Question: What app is featured?
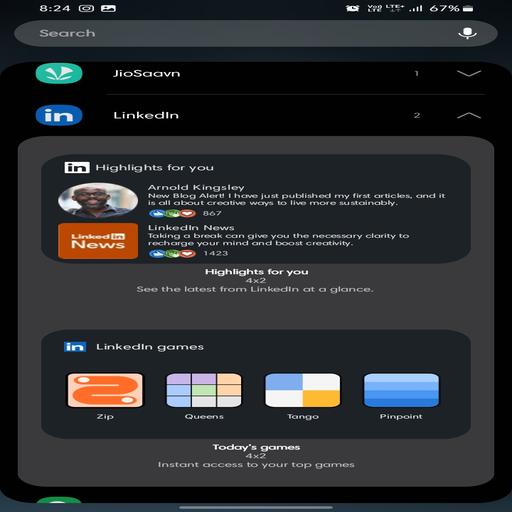
Answer: LinkedIn